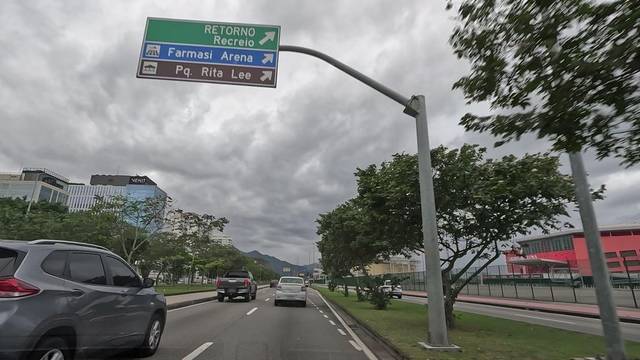
Region: Brazil
Coordinates: -22.973, -43.392